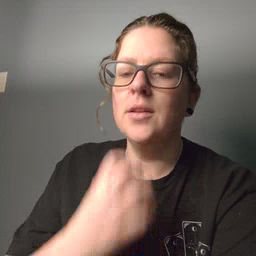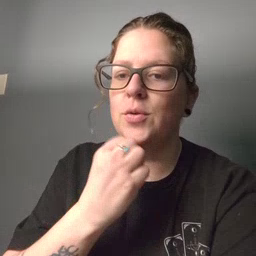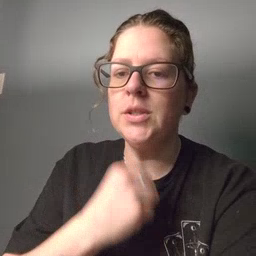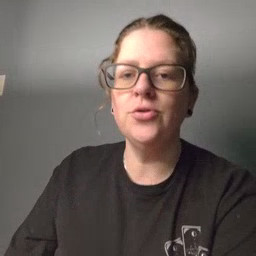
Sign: underwear